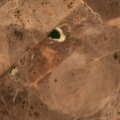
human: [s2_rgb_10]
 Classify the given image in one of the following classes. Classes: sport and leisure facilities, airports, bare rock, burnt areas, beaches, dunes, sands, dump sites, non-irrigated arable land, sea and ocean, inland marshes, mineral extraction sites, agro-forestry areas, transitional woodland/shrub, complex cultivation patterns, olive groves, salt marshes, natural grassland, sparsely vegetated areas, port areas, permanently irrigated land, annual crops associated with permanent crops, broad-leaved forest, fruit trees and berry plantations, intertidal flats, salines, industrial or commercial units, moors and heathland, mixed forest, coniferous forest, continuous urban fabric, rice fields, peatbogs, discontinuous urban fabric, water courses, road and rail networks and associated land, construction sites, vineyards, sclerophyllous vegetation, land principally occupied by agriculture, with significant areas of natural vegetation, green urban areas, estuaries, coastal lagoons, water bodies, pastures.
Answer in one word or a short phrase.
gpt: non-irrigated arable land, permanently irrigated land, pastures, agro-forestry areas